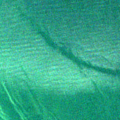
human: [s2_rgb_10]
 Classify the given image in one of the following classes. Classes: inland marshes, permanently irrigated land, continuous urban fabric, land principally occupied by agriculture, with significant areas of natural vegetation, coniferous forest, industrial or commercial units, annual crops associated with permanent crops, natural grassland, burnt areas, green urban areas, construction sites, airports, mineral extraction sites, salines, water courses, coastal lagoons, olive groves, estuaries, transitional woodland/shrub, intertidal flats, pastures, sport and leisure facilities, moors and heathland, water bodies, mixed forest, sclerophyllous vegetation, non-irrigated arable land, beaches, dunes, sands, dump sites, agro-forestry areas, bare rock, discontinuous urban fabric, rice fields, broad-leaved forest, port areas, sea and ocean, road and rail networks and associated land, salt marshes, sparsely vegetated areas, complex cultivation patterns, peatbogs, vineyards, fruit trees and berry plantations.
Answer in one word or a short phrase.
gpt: sea and ocean